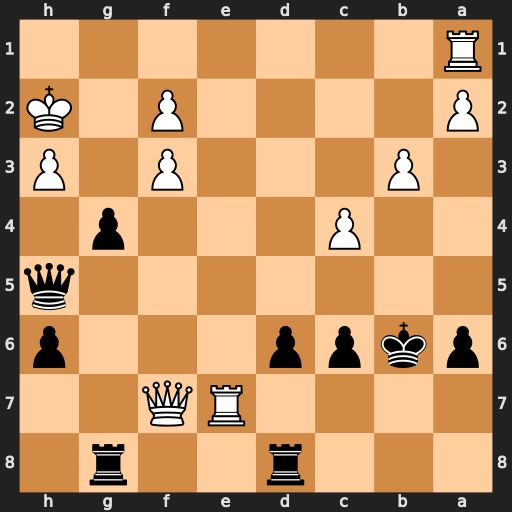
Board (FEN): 3r2r1/4RQ2/pkpp3p/7q/2P3p1/1P3P1P/P4P1K/R7
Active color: b
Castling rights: -
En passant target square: -
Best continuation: Qxh3+ Kg1 gxf3+